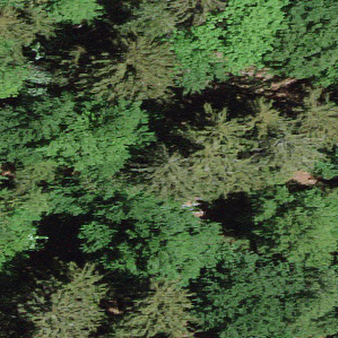
Label: other